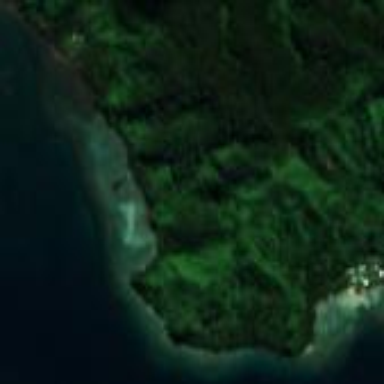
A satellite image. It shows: Beautiful reef in its natural state.